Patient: sex M, age 66
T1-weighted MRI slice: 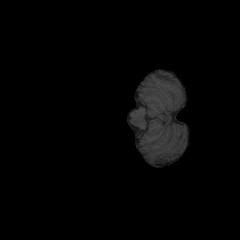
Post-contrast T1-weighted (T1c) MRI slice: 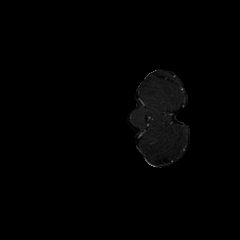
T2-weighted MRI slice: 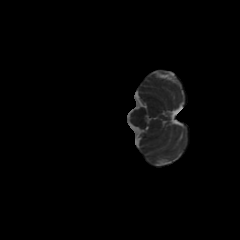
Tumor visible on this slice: no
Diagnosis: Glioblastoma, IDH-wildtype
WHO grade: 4